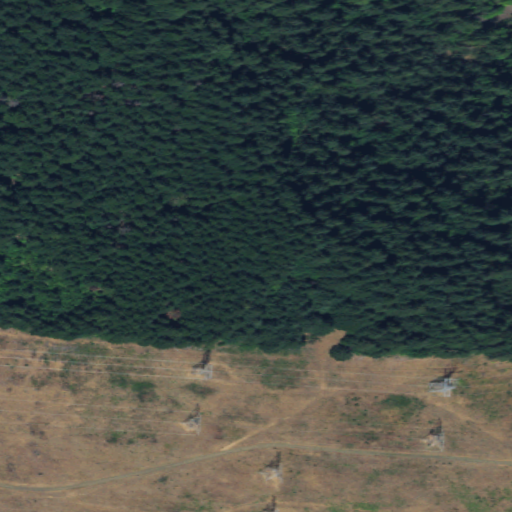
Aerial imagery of mountain in Washington named Green Mountain containing evergreen forest, shrub, and mixed forest